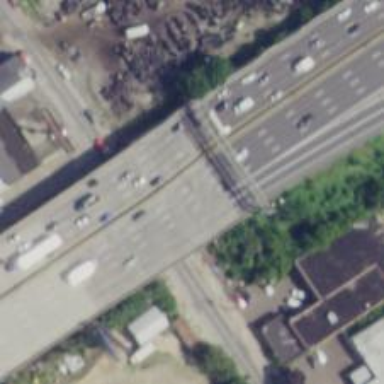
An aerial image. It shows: Viaduct bridge on motorway.